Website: apple-inc
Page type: cart
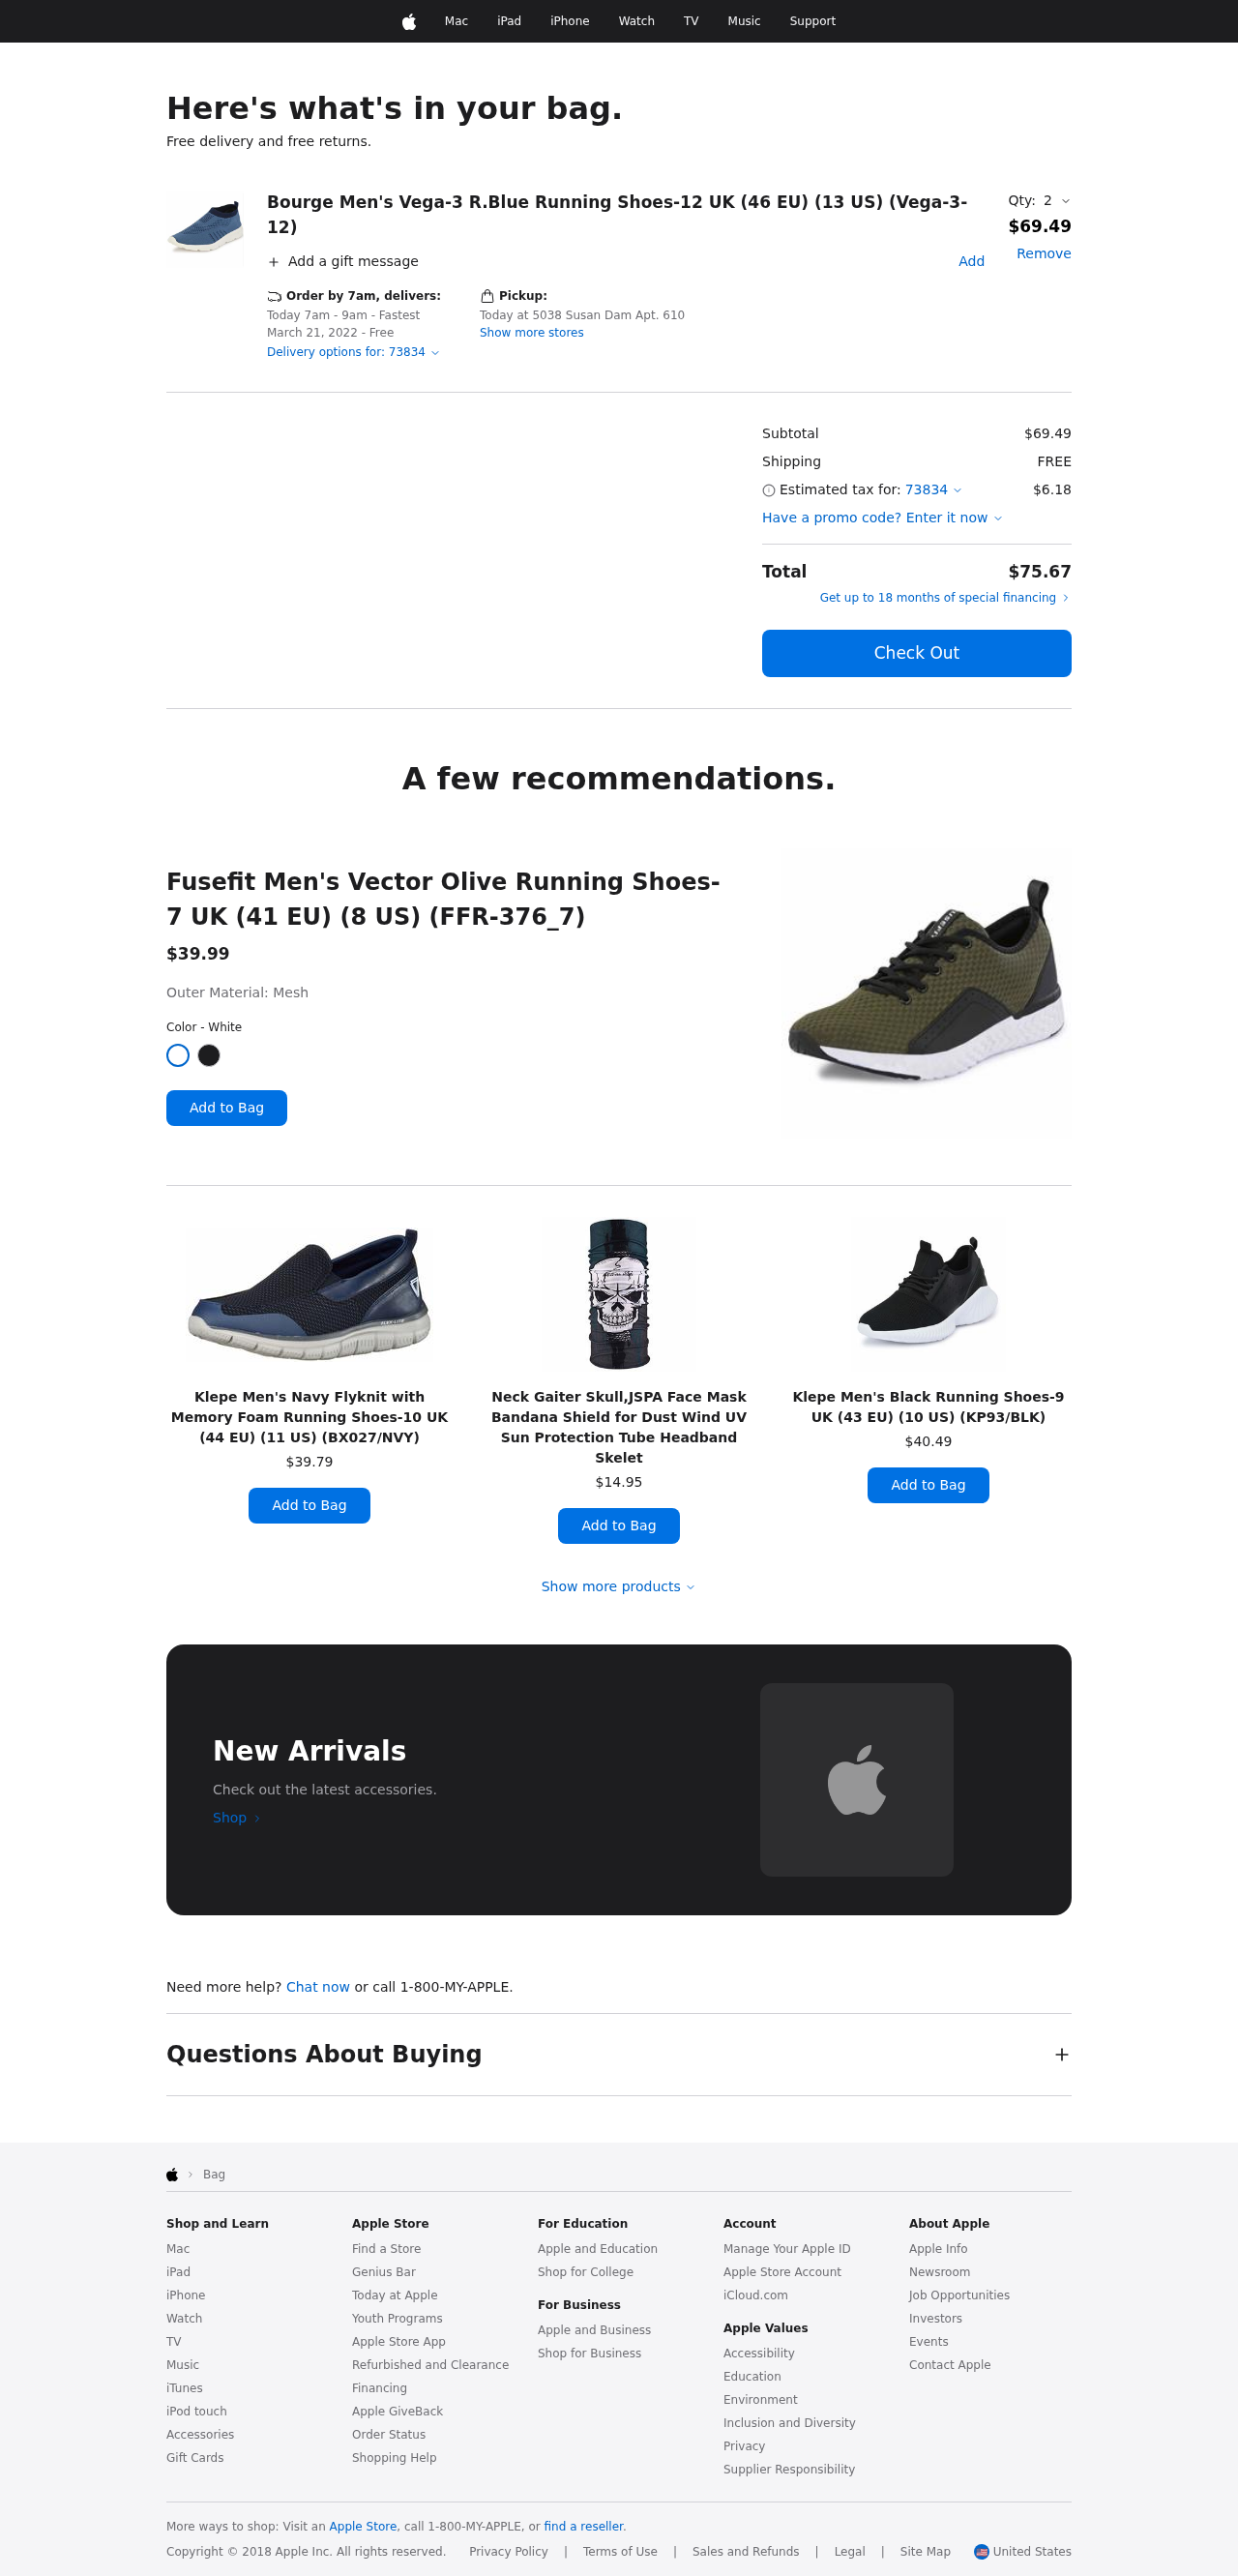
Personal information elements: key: PII_LOCATION1_STREET
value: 5038 Susan Dam Apt. 610
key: PII_POSTCODE
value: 73834
Product elements: key: PRODUCT1_NAME
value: Bourge Men's Vega-3 R.Blue Running Shoes-12 UK (46 EU) (13 US) (Vega-3-12)
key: PRODUCT1_PRICE
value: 69.49
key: PRODUCT1_QUANTITY
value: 2
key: PRODUCT2_DESC
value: Outer Material: Mesh
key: PRODUCT2_NAME
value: Fusefit Men's Vector Olive Running Shoes-7 UK (41 EU) (8 US) (FFR-376_7)
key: PRODUCT2_PRICE
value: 39.99
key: PRODUCT3_NAME
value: Klepe Men's Navy Flyknit with Memory Foam Running Shoes-10 UK (44 EU) (11 US) (BX027/NVY)
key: PRODUCT3_PRICE
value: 39.79
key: PRODUCT4_NAME
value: Neck Gaiter Skull,JSPA Face Mask Bandana Shield for Dust Wind UV Sun Protection Tube Headband Skelet
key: PRODUCT4_PRICE
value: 14.95
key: PRODUCT5_NAME
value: Klepe Men's Black Running Shoes-9 UK (43 EU) (10 US) (KP93/BLK)
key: PRODUCT5_PRICE
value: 40.49
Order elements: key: ORDER_SHIPPING_DATE
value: Today 7am - 9am
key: ORDER_DELIVERY_DATE
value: March 21, 2022
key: ORDER_SUBTOTAL
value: $69.49
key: ORDER_SHIPPING_COST
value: FREE
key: ORDER_TAX
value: $6.18
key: ORDER_TOTAL
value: $75.67